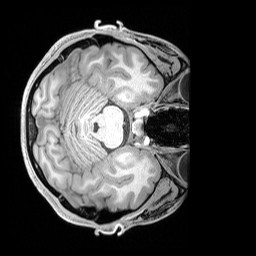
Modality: T1w
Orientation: axial
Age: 25
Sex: male
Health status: healthy
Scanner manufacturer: siemens
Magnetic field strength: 3 T
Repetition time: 1.65 s
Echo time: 0.00182 s